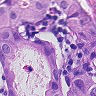
Metastatic tissue present: yes